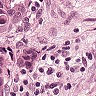
Metastatic tissue present: yes